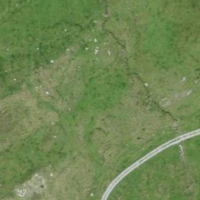
EUNIS habitat code: 23
Species observed at this site:
Phoenicurus ochruros
Sempervivum montanum